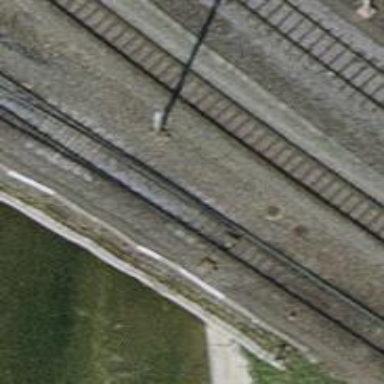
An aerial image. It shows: Railway yard with one track in service.